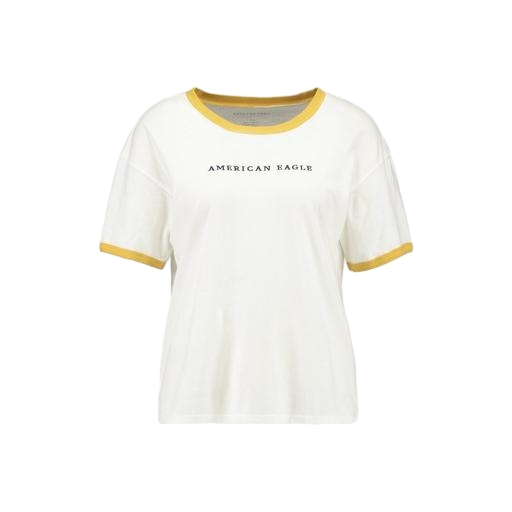
molly ringer tee, yellow classic ringer tee, white friend ringer tee, white background